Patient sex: M
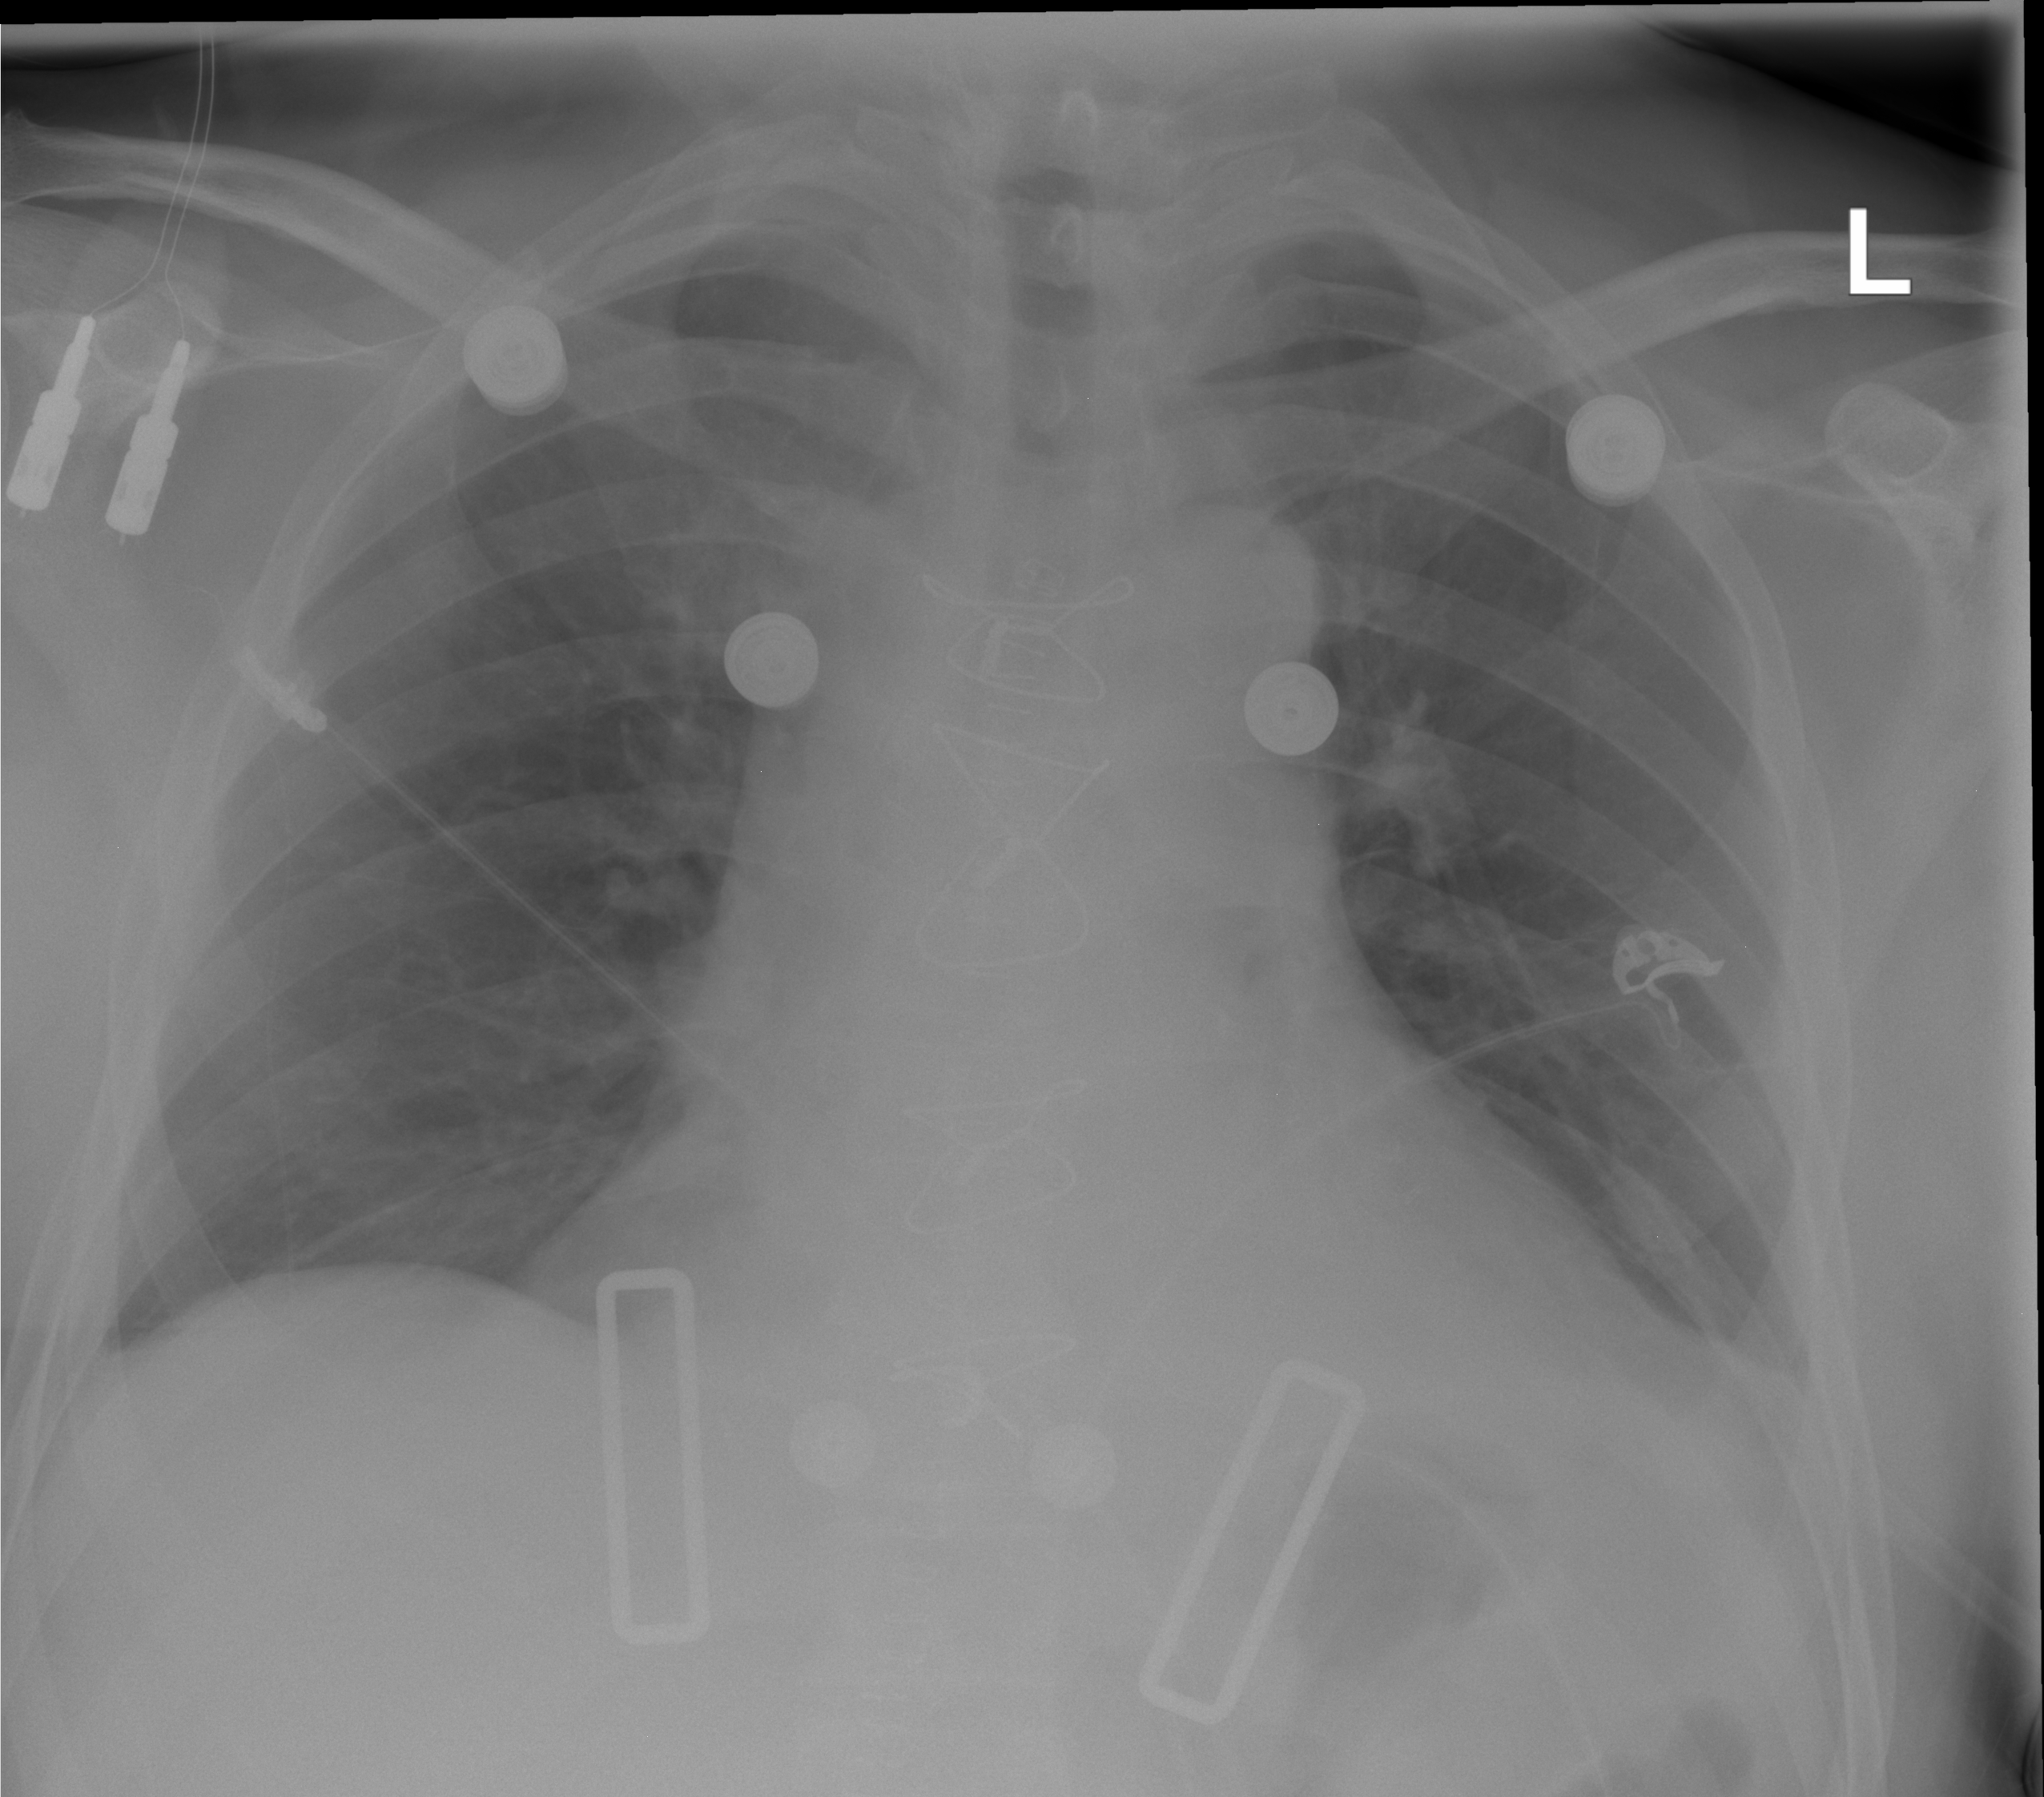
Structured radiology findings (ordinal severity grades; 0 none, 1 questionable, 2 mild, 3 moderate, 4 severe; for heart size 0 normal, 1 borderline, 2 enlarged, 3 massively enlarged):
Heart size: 2
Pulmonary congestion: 0
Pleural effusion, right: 0
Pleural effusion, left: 0
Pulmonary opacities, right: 0
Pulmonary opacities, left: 0
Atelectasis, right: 1
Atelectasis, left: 1